Aerial crown-view tile of a tropical tree (Barro Colorado Island, Panama), acquired 20250818:
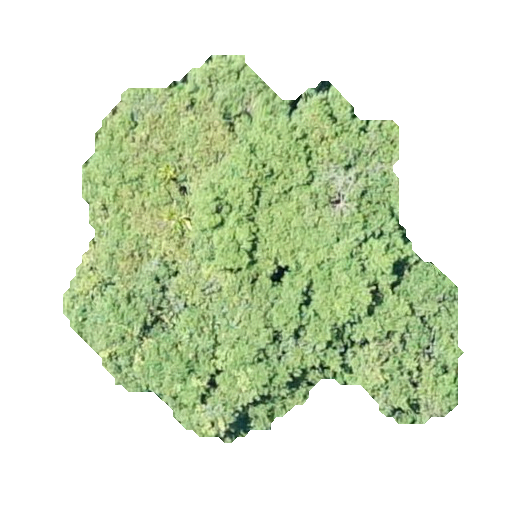
Species: Ocotea leptobotra
GBIF accepted scientific name: Ocotea leptobotra
Crown area: 153.316 m²